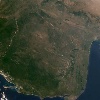
Label: land